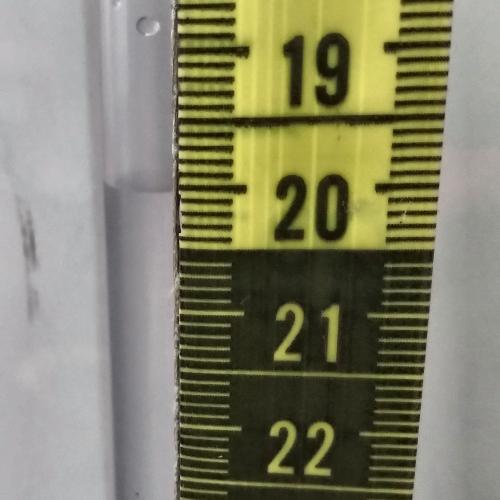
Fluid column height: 20.0 cm